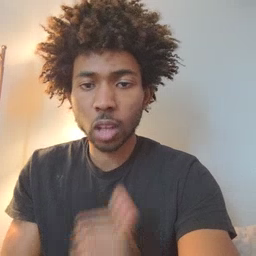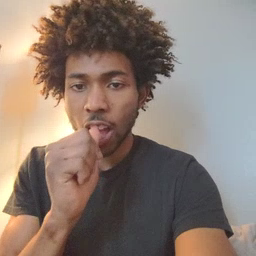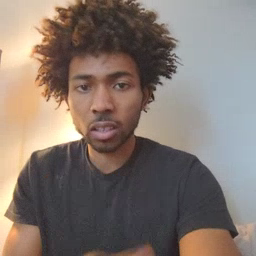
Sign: nuts